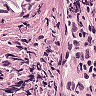
Metastatic tissue present: no